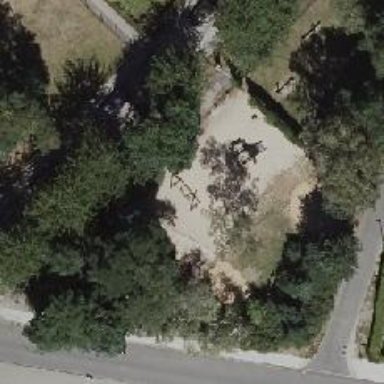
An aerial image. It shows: Playground with swings.